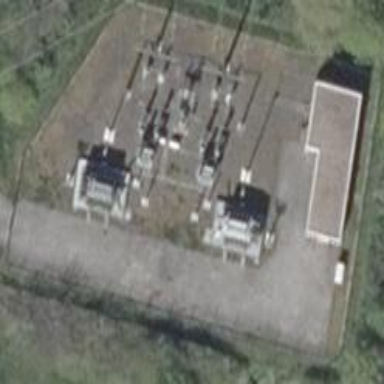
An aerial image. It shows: Outdoor power substation with fencing. The substation is for traction.